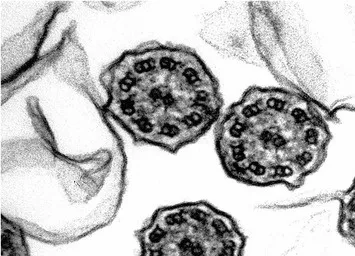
Transmission electron microscopy (EM) of representative nasal epithelium cilia from patients #7 with demonstration of 50% normal ciliated cells. In the remaining 50% ciliated cells axonemes lacking both dynein arms were found.
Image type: pathology (masson_trichrome)